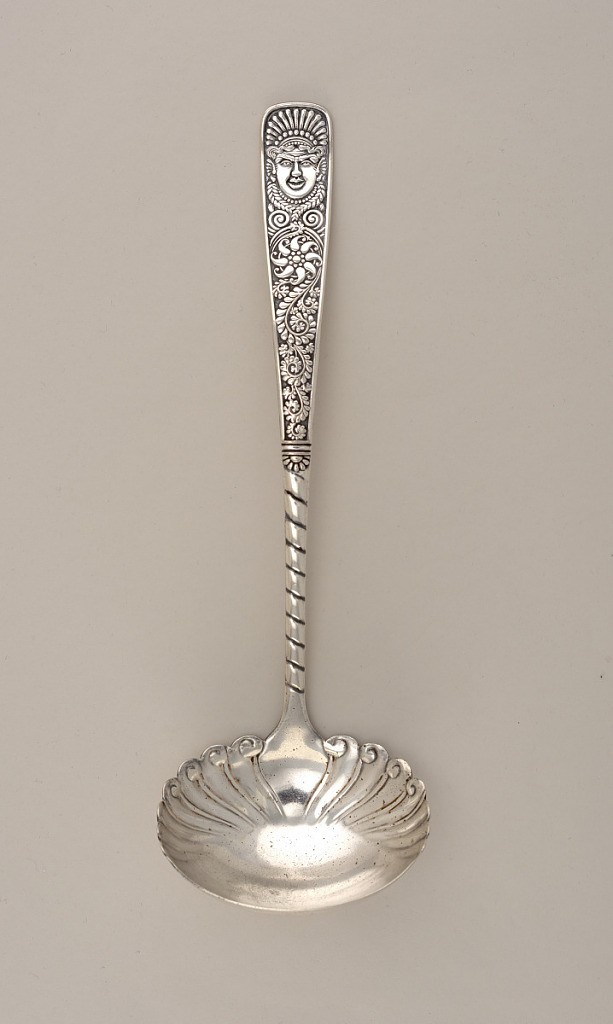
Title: "Assyrian Head" Pattern Punch Ladle
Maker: Meriden Silver Plate Company, Meriden, Connecticut, 1869–1898
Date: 1885–86
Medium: silver plated, metal
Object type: ladle
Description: Oval shaped bowl, decorated with radiating scrolls on bottom half, forming reeded surface on obverse and fluted service on reverse side, and scalloped edge on both. Narrow neck and stem, decorated with diagonal reeding halfway down handle, meeting setting sun motif above banded section. Stem continues, flaring towards terminal, decorated with scrolling foliate pattern, including sun with scrolling rays. Terminating in crowned antique style "Assyrian" head with laurel surrounding neck. Terminal of slightly rounded rectagular shape, with subtle upturn. Reverse side of handle devoid of ornamentation, with plain polished surface.